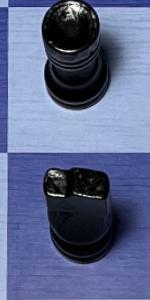
Label: Knight_Black